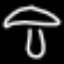
Label: mushroom